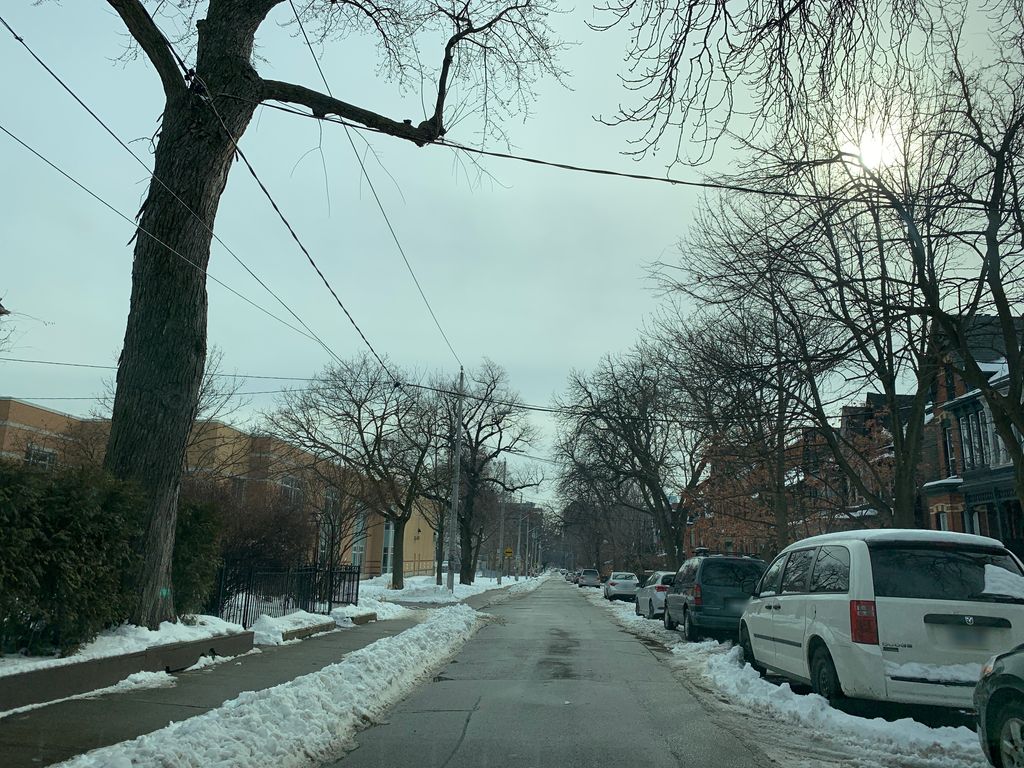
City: toronto